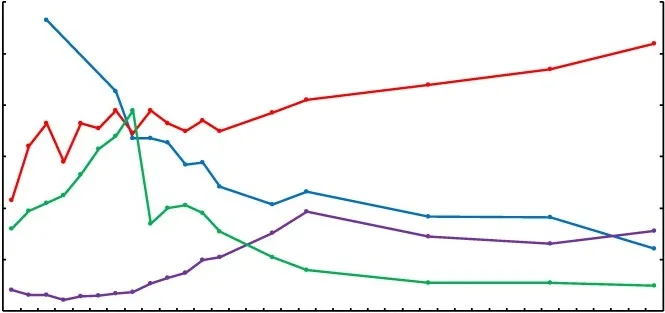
Laboratory results for patient two as a function of time. Abbreviations: dL, deciliter; g, gram; L, liter; LDH, lactate dehydrogenase; mg, milligram; uL, microliter.
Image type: pathology (masson_trichrome)